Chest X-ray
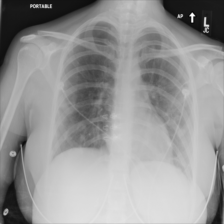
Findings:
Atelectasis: negative
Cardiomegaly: negative
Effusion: negative
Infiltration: negative
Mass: positive
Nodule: negative
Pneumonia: negative
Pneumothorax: negative
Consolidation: negative
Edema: negative
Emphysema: negative
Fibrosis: negative
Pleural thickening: negative
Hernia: negative